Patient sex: F
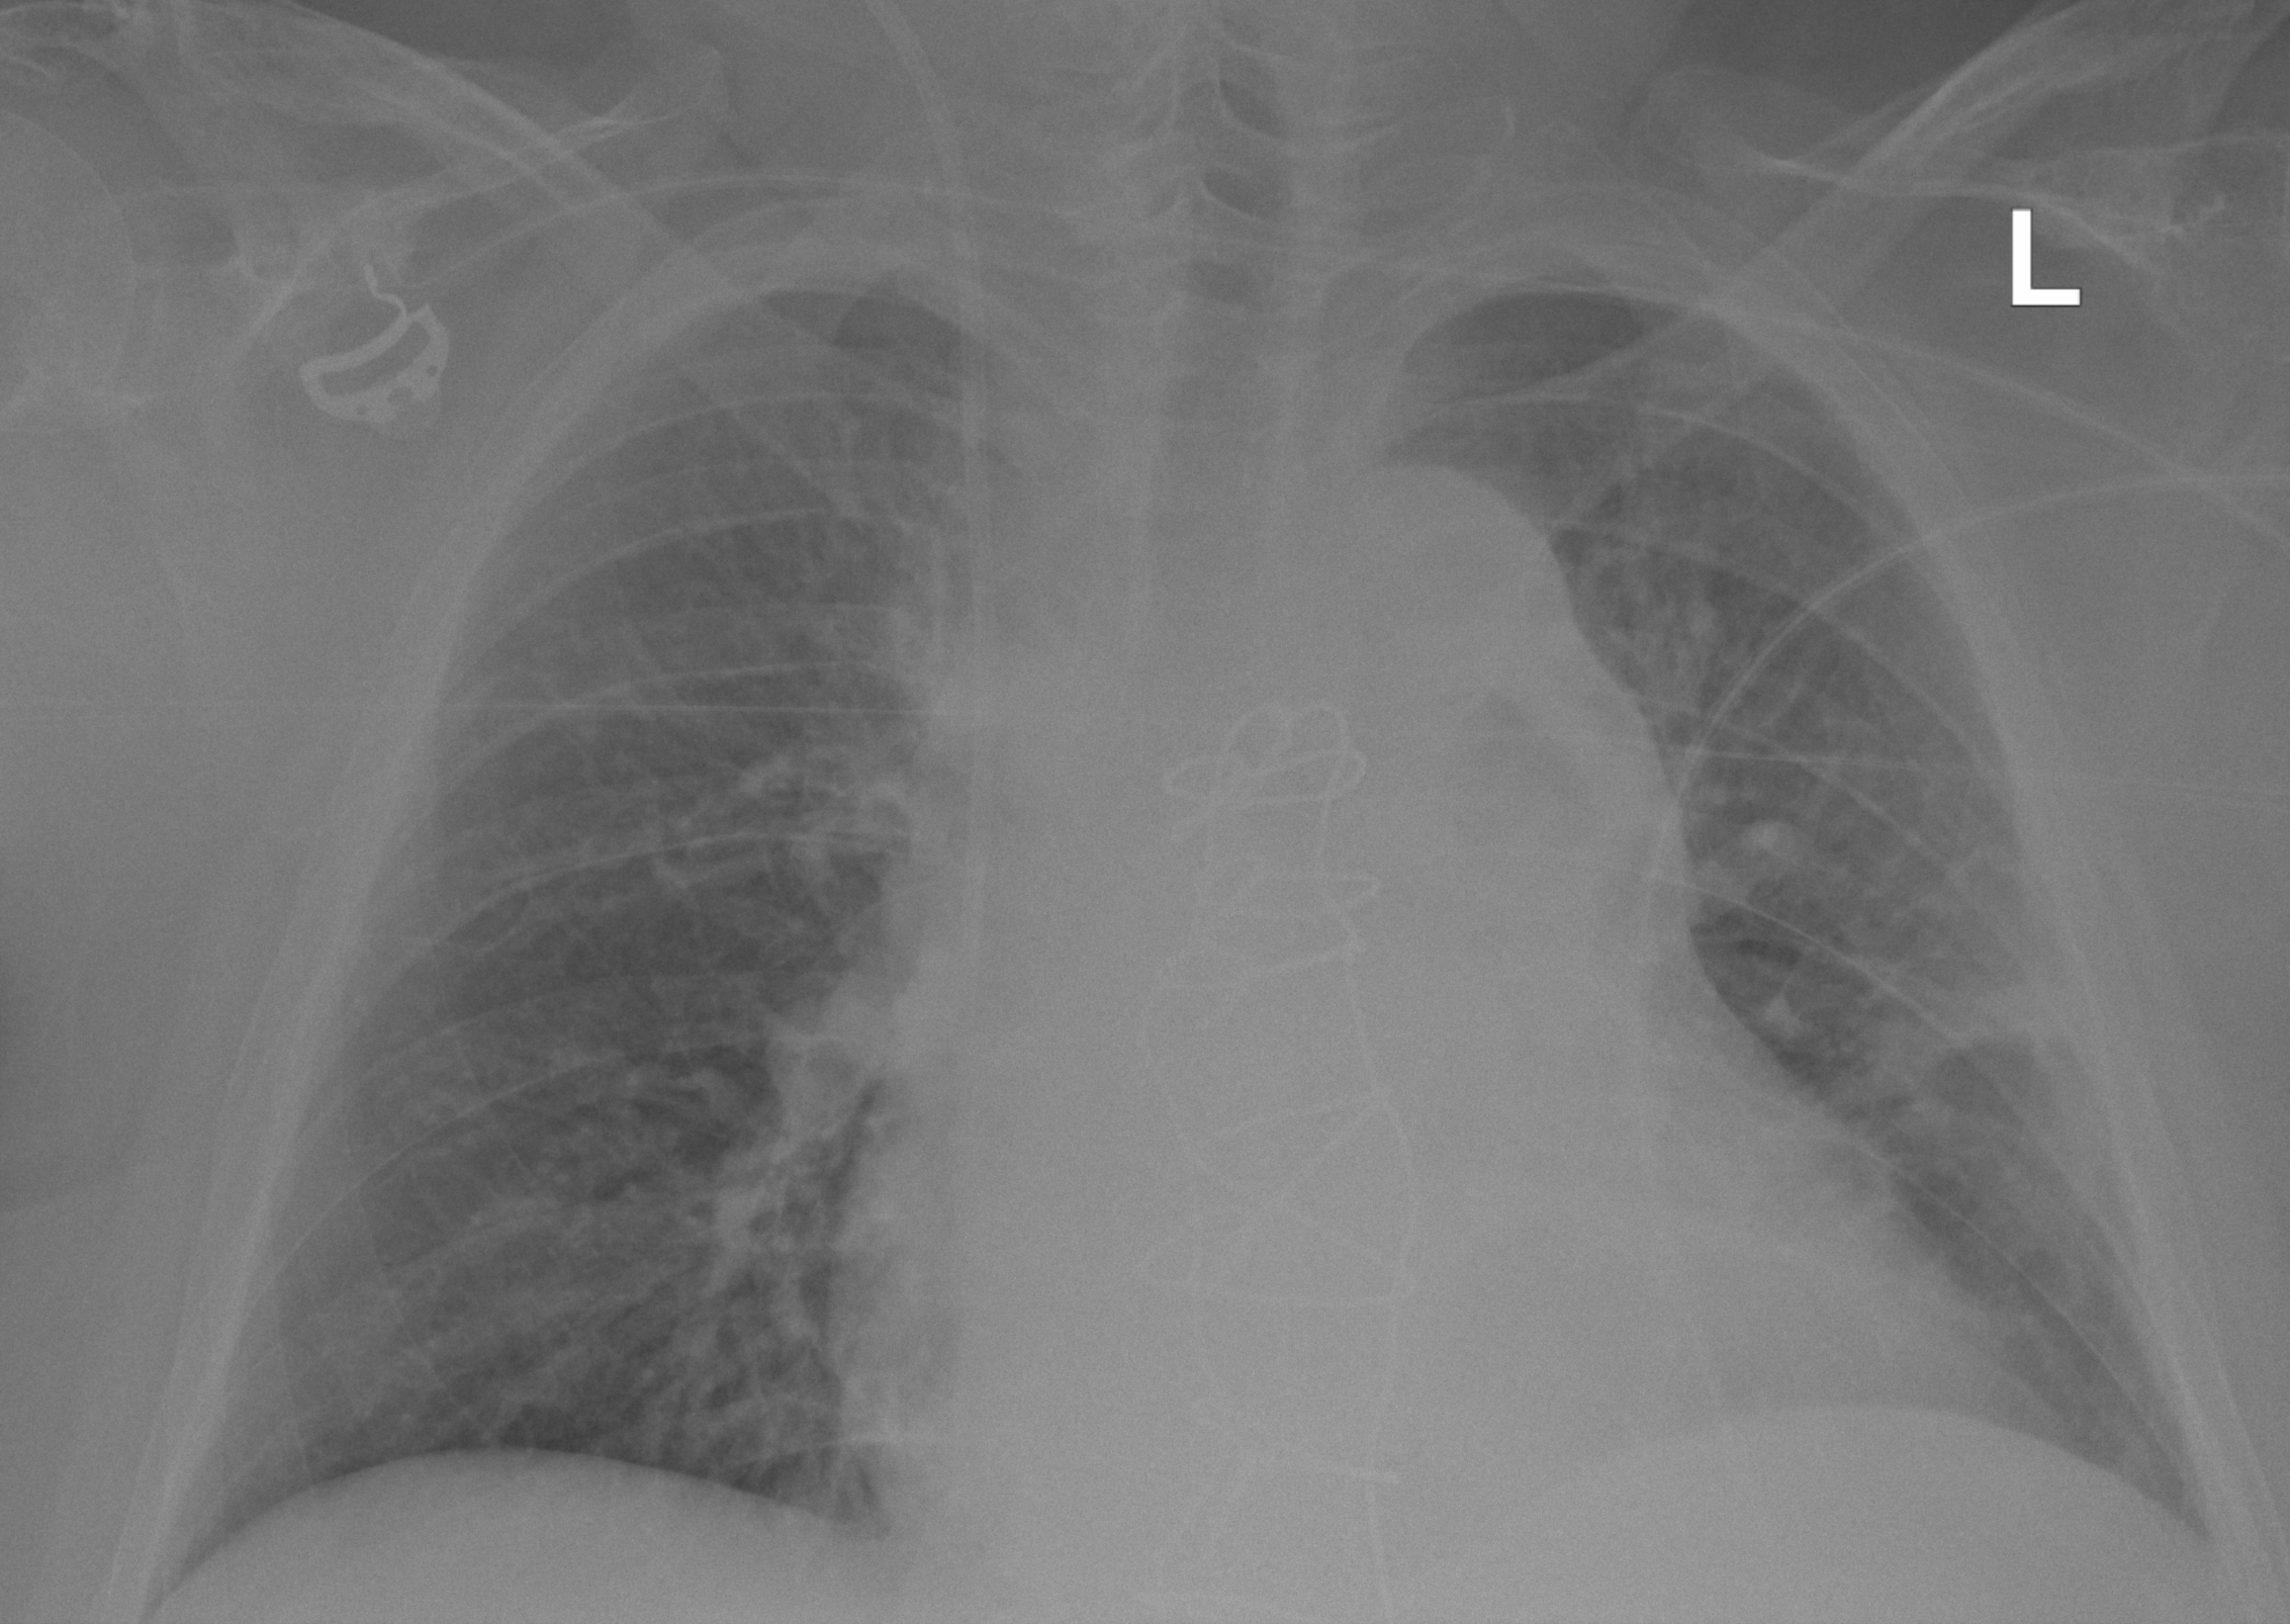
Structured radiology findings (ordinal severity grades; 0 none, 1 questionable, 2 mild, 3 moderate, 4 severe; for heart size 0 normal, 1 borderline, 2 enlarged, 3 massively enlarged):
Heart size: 2
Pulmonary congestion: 2
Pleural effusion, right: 0
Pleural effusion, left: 0
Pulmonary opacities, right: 0
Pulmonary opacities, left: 1
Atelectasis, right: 1
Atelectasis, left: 2